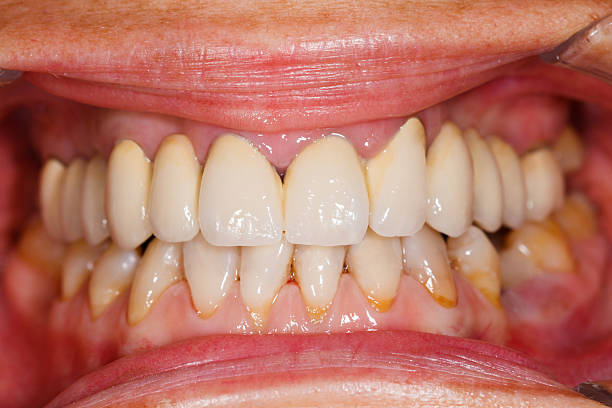
Condition: Gingivitis